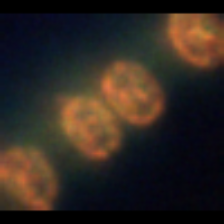
Taxon: Thalassiosira
Group: Diatoms